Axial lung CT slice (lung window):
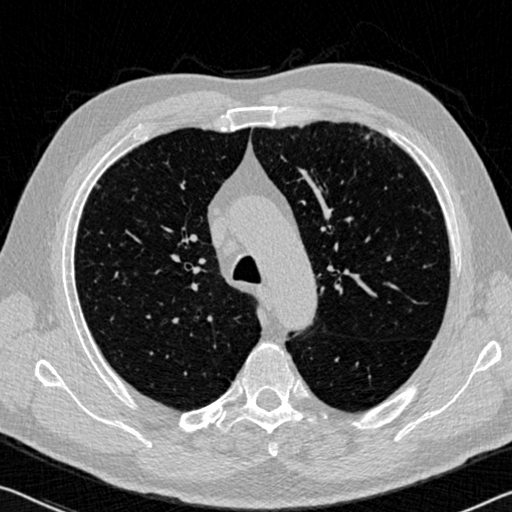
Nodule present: no